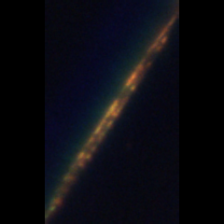
Taxon: Rhizosolenia_Proboscia
Group: Diatoms